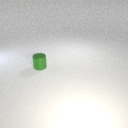
small green metal cylinder